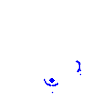
Particle: pion